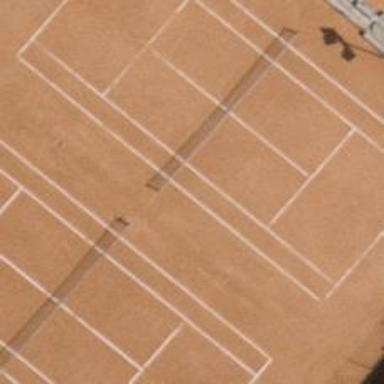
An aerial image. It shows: Tennis court on pitch.